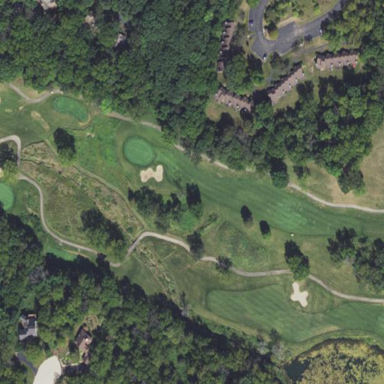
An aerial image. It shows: Golf fairway surrounded by grass.